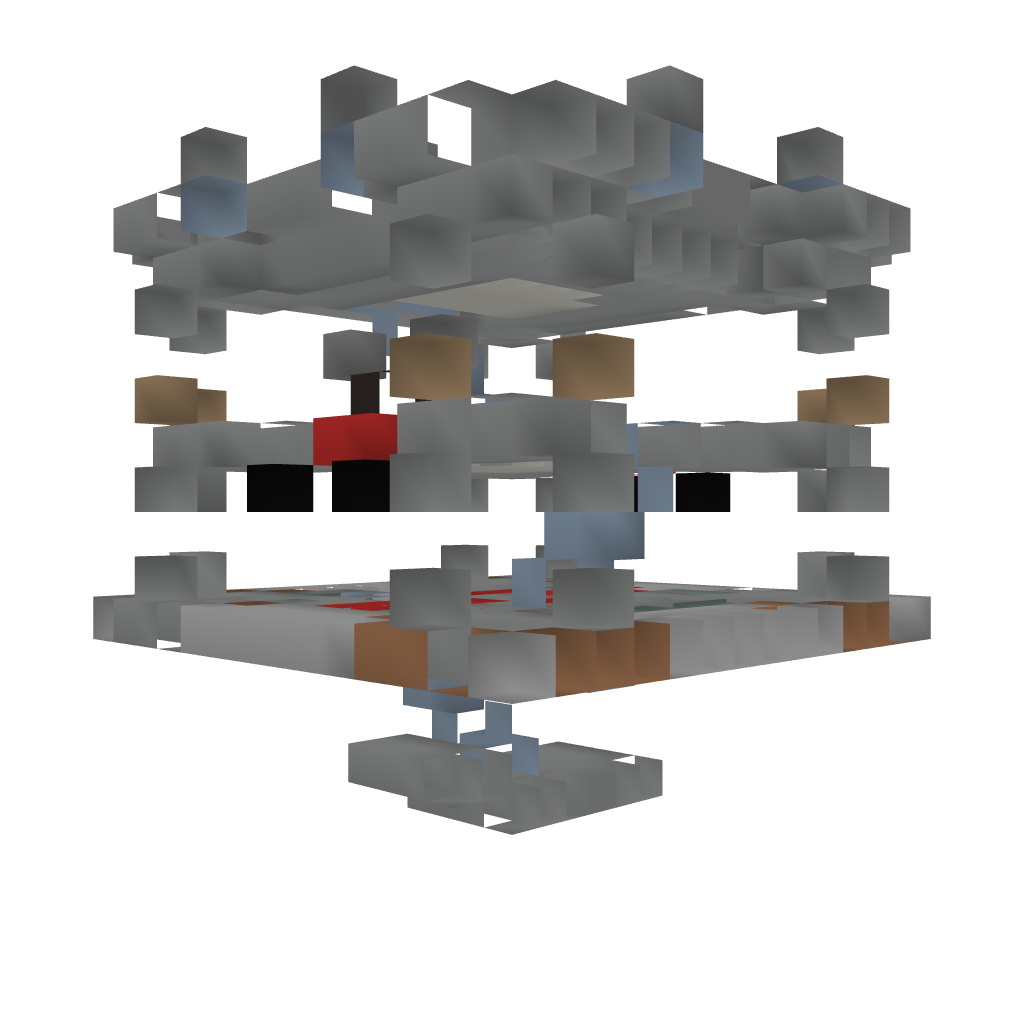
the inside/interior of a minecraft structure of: PvP Tower [Red]